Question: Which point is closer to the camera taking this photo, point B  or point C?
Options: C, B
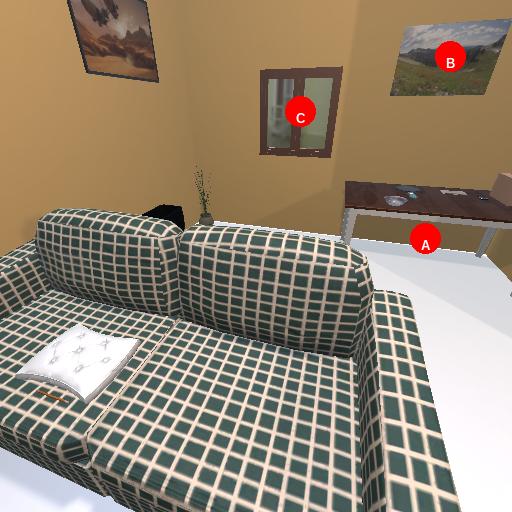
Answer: C